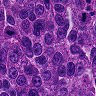
Metastatic tissue present: yes